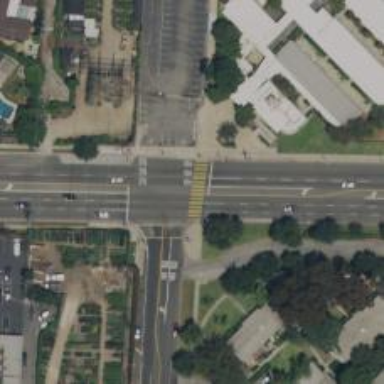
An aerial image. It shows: Crossing road.